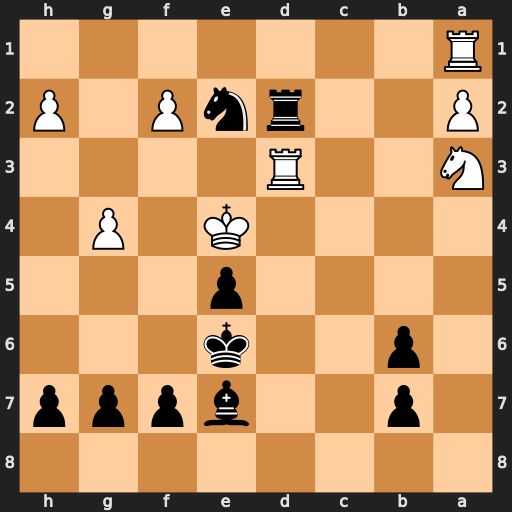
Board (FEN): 8/1p2bppp/1p2k3/4p3/4K1P1/N2R4/P2rnP1P/R7
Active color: b
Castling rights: -
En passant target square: -
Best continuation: Rxd3 Kxd3 Nf4+